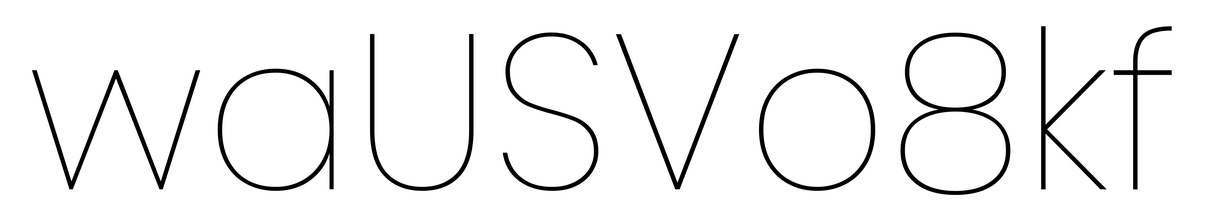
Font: Poppins-Thin